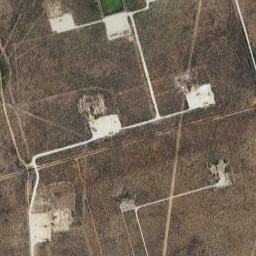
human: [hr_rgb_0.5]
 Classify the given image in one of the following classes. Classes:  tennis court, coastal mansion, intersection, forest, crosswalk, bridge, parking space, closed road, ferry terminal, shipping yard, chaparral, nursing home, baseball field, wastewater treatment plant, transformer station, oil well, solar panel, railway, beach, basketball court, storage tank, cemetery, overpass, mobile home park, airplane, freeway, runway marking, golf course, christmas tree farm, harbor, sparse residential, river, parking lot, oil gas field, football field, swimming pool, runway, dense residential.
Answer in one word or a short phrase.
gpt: oil gas field